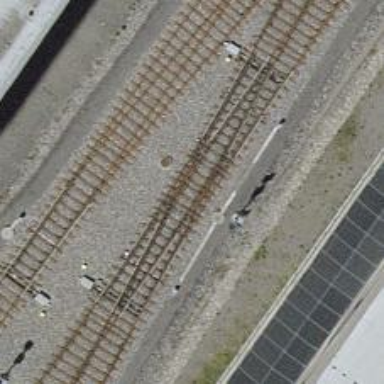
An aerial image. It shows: Railway switch.